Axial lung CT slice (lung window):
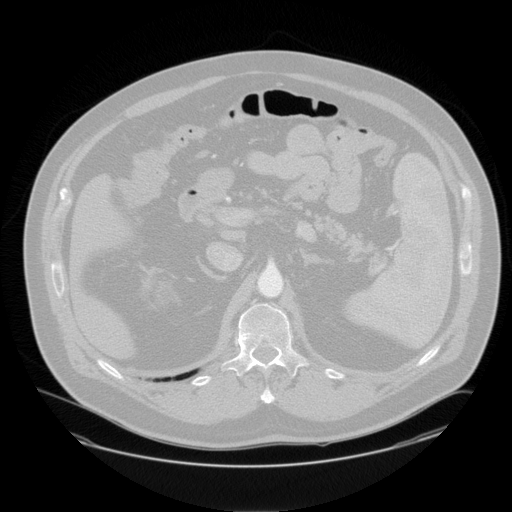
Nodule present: no